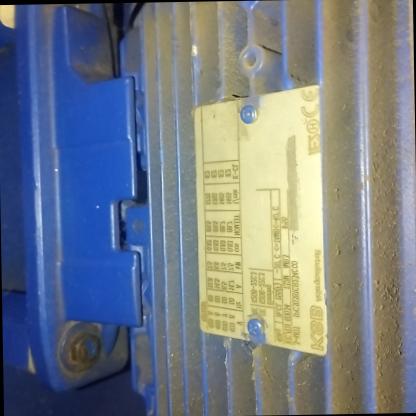
Klasa: tabliczka-znamionowa